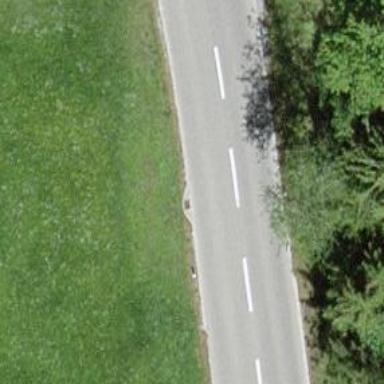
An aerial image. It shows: Tertiary road with asphalt surface and lane markings. There are no sidewalks along the road.